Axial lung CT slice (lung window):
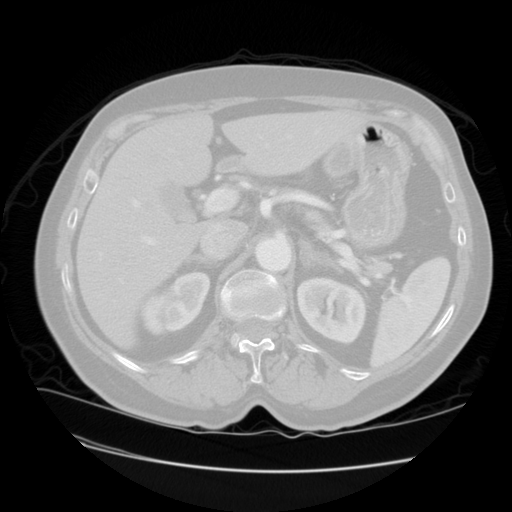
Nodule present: no